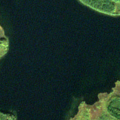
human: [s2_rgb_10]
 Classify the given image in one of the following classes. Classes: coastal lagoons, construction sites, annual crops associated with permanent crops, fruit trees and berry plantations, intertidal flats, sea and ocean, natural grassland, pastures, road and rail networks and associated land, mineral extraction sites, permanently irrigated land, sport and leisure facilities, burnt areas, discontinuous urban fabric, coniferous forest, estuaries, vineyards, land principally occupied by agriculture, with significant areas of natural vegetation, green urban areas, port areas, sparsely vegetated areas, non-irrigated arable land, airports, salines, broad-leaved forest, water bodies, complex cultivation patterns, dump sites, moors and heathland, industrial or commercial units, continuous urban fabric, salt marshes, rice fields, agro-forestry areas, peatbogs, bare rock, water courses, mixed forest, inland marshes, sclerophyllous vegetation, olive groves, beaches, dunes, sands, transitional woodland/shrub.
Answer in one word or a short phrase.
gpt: coniferous forest, mixed forest, inland marshes, water bodies